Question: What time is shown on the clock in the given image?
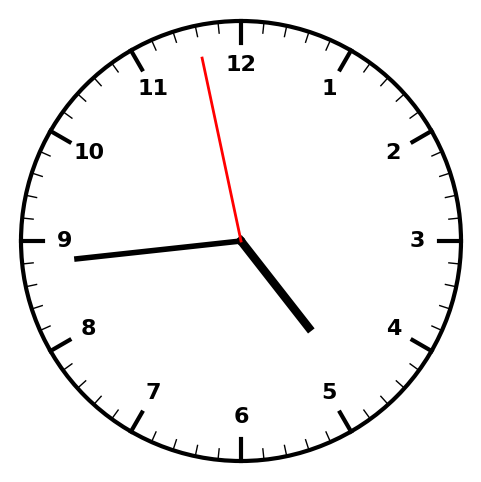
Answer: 04:43:58